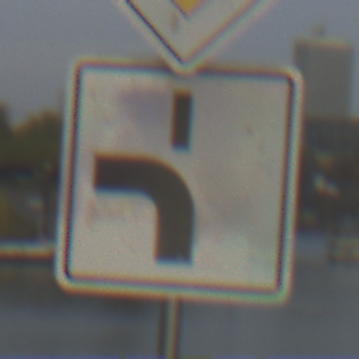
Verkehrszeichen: VerlaufVorfahrtsstrasse5
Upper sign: Vorfahrtsstrasse
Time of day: SunriseSunset
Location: Outdoor (Urban)
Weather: PartlyCloudy
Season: NotSpecified
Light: Natural